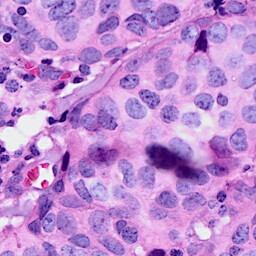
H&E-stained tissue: Breast